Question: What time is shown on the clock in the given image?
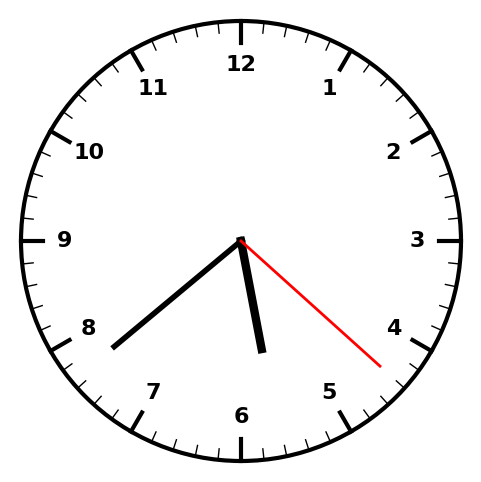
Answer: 05:38:22